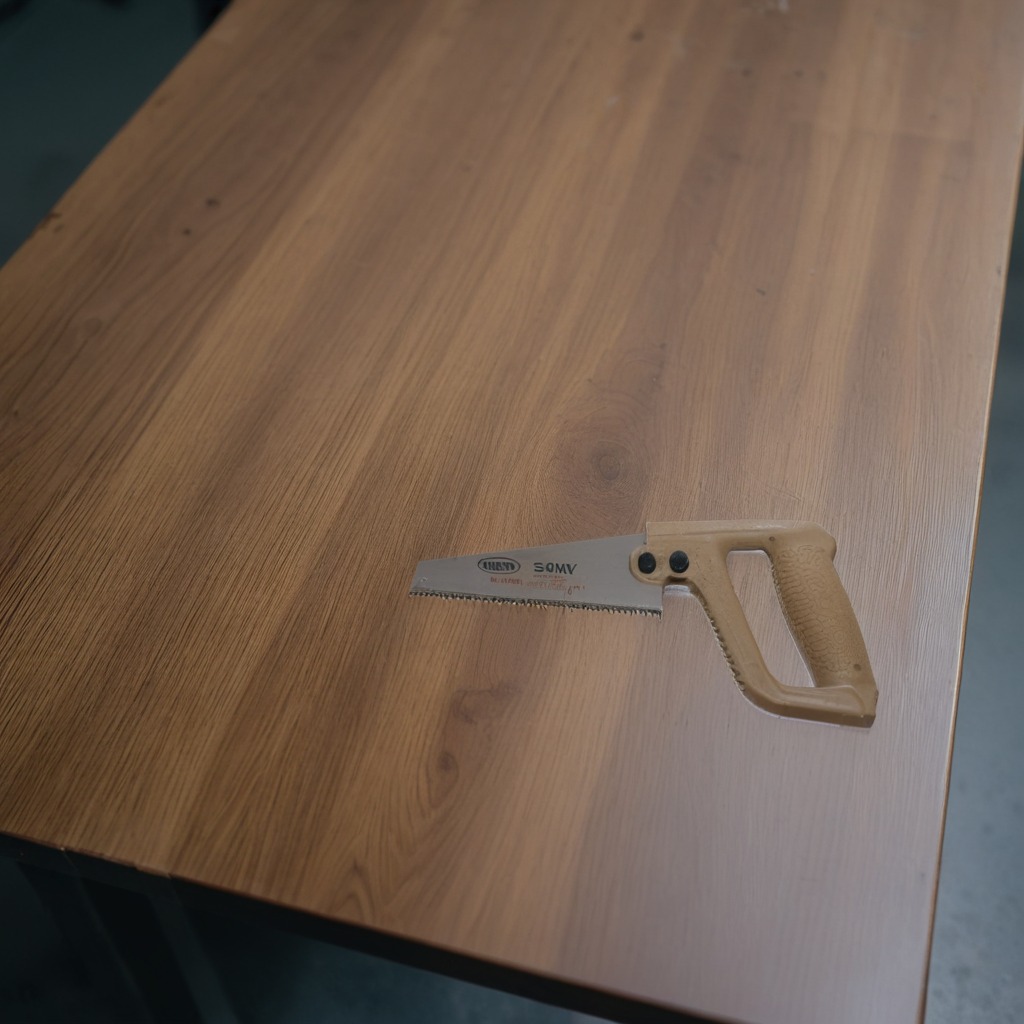
A handheld metal saw is lying on a table with faint burn marks in a small garage at twilight.